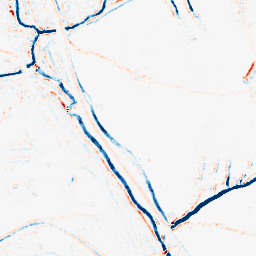
Category: morphological
Decomposition family: morphological_square
Decomposition parameters: operation: average
size: 5
Upsampling method: linear_exact
Upsampling parameters: scale: 2
Upsampling scale: 2